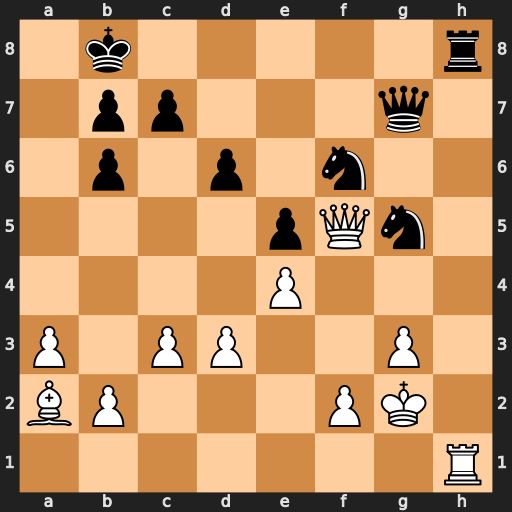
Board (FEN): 1k5r/1pp3q1/1p1p1n2/4pQn1/4P3/P1PP2P1/BP3PK1/7R
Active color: w
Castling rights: -
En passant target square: -
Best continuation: Rxh8+ Qxh8 Qxg5